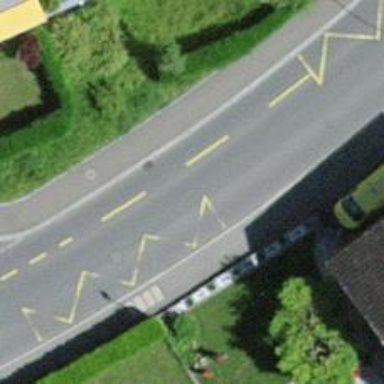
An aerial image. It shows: Bus stop equipped with public transport stop position.